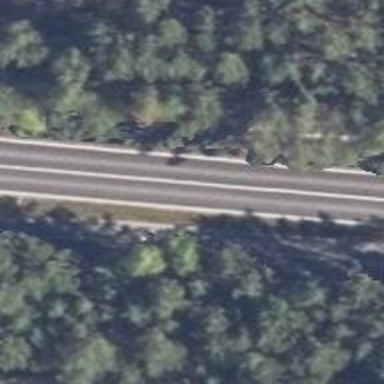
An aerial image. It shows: Asphalt road classified as primary highway.